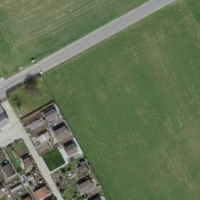
EUNIS habitat code: 25
Species observed at this site:
Fagus sylvatica